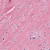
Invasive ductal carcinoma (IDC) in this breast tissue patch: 1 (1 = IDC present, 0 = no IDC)